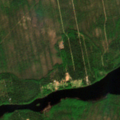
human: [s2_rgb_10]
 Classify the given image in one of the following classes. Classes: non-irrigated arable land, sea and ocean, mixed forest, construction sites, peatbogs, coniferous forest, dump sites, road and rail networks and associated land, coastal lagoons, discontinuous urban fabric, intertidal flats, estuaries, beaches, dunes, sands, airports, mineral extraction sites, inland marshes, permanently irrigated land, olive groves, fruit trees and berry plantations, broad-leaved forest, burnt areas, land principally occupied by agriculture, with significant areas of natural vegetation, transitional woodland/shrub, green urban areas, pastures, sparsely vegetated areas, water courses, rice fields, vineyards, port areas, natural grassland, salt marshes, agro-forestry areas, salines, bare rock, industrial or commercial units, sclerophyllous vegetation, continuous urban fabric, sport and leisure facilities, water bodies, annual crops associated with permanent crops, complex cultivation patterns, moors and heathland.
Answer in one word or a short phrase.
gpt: mixed forest, water bodies